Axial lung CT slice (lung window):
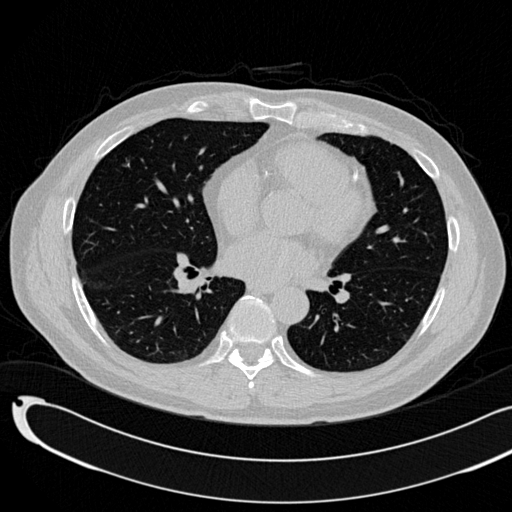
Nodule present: no